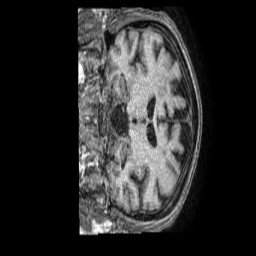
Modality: T1w
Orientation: coronal
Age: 60
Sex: male
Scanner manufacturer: philips
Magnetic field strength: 1.5 T
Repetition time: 0.007015 s
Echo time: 0.003177 s